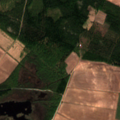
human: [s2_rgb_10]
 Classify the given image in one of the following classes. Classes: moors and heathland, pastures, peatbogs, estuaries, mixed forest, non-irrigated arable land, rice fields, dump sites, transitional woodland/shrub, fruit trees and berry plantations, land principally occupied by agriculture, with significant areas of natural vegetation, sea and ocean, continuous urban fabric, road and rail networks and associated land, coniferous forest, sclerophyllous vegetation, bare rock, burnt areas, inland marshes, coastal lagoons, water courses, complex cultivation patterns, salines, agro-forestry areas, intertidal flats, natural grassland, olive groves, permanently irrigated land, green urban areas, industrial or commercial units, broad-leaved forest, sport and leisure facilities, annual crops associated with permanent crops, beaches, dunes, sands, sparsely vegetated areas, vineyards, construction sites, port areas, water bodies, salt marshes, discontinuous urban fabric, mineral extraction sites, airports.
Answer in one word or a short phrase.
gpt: non-irrigated arable land, land principally occupied by agriculture, with significant areas of natural vegetation, broad-leaved forest, coniferous forest, mixed forest